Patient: sex F, age 58
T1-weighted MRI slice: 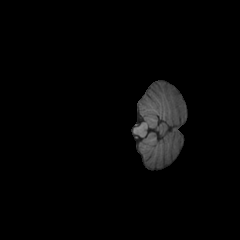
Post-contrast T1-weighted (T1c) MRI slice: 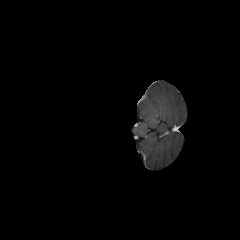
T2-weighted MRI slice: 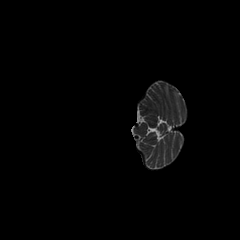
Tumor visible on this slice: no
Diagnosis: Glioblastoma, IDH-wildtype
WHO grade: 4